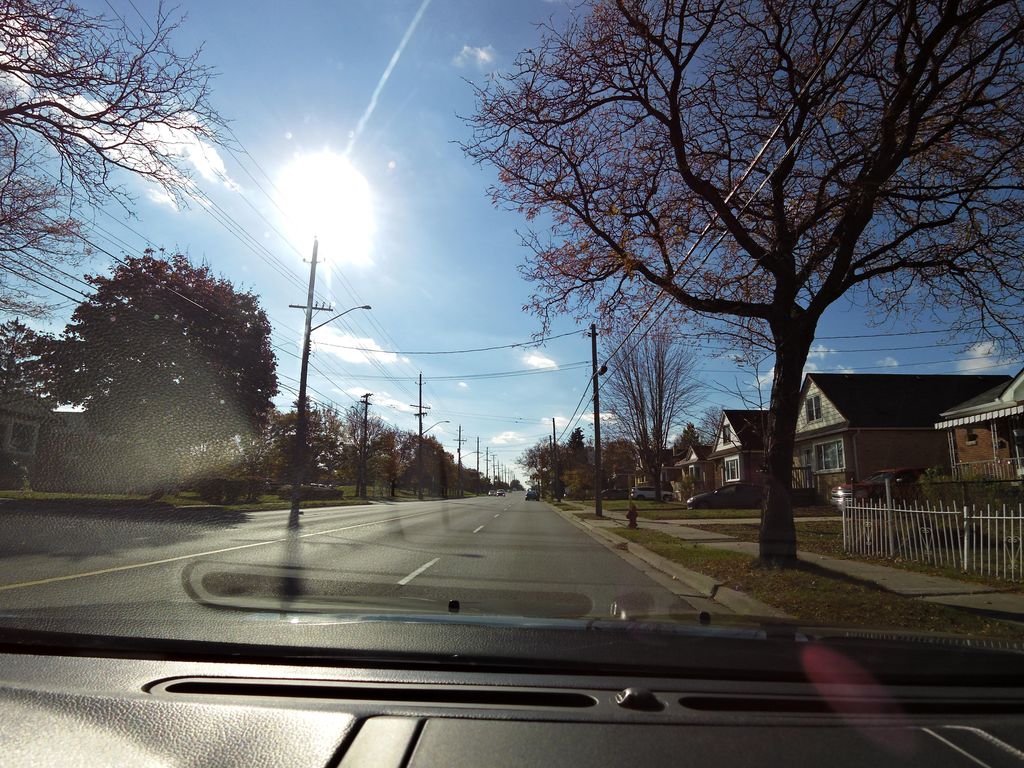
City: hamilton